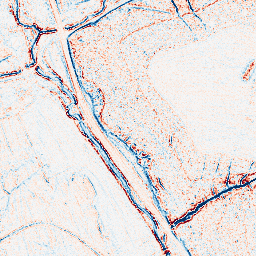
Category: edge_preserving
Decomposition family: bilateral
Decomposition parameters: d: 5
sigma_color: 100
sigma_space: 50
Upsampling method: sinc_hamming
Upsampling parameters: scale: 2
kernel_size: 4
Upsampling scale: 2